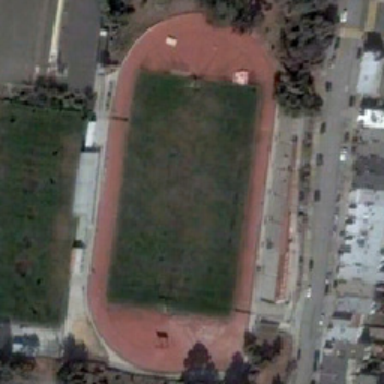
Long playground in a green grass .